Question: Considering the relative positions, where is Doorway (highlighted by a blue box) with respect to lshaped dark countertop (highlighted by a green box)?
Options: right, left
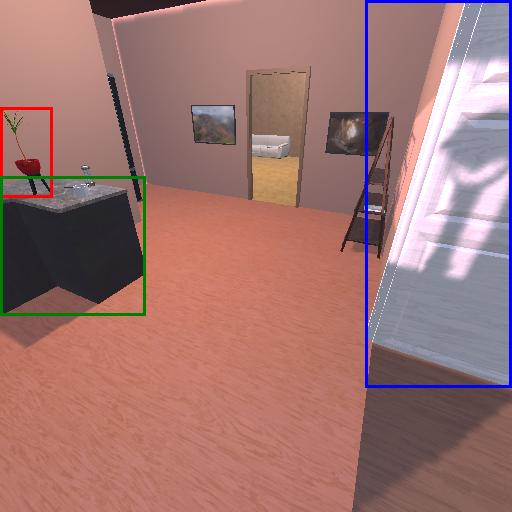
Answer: right